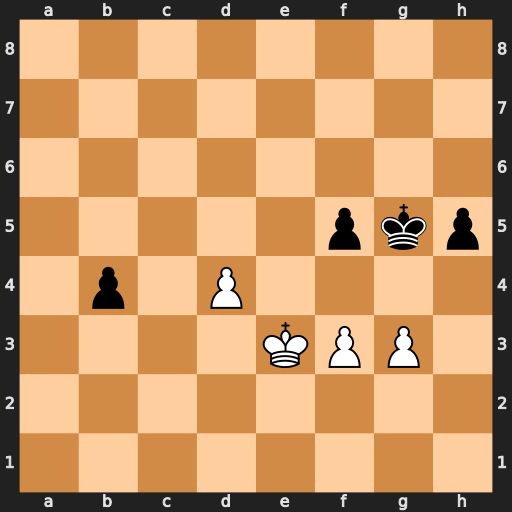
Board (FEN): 8/8/8/5pkp/1p1P4/4KPP1/8/8
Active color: w
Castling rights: -
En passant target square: -
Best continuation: f4+ Kf6 Kd3 Ke6 Kc4 b3 Kxb3 Kd5 Kc3